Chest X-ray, PA view. Patient: 39 years old, sex F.
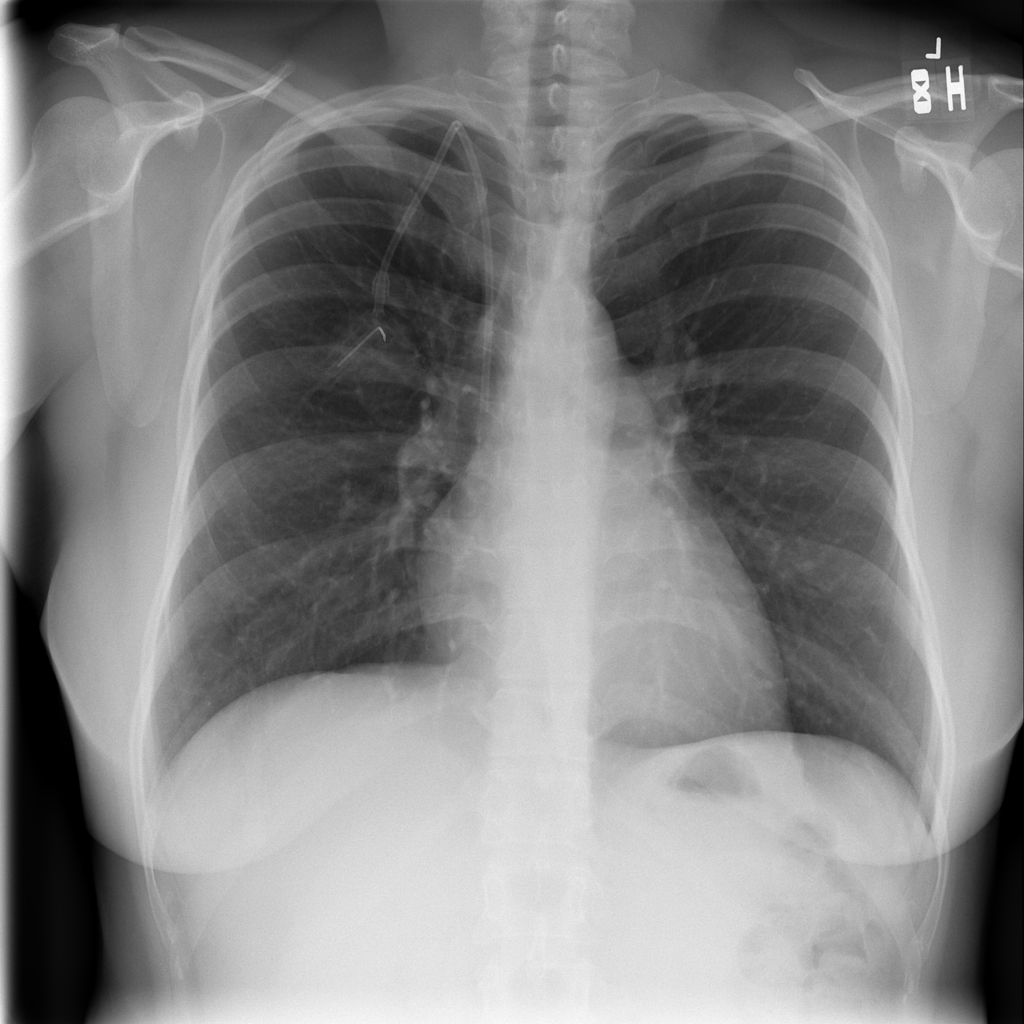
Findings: No Finding